Field crop: tomato
Growth stage: 2
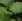
Species: solanum